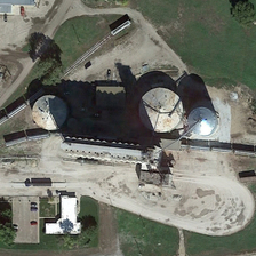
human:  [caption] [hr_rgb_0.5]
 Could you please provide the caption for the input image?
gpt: A large building cast a shadow over the reservoir beside the grass.

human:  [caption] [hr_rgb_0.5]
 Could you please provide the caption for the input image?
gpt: We can see three tanks and a long building standing on the triangular concrete on the lawn.

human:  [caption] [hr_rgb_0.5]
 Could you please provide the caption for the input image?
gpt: We saw three containers and a long building on the triangular concrete on the lawn.

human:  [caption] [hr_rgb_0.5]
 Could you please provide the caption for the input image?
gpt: We can see three storage tanks and a long building standing on the triangular concrete on the lawn.

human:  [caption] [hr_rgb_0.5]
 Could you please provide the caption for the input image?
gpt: A large building cast a shadow on the reservoir beside the grass.